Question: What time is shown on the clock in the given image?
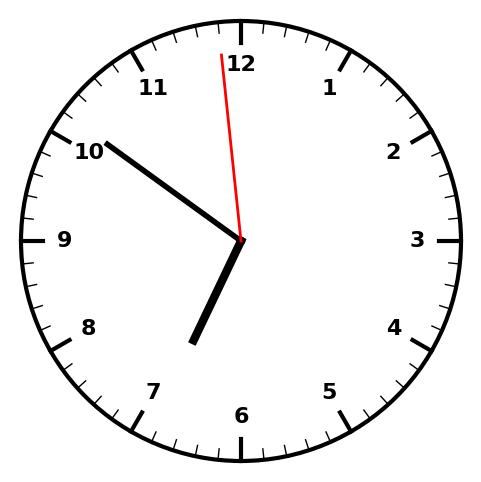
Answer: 06:50:59